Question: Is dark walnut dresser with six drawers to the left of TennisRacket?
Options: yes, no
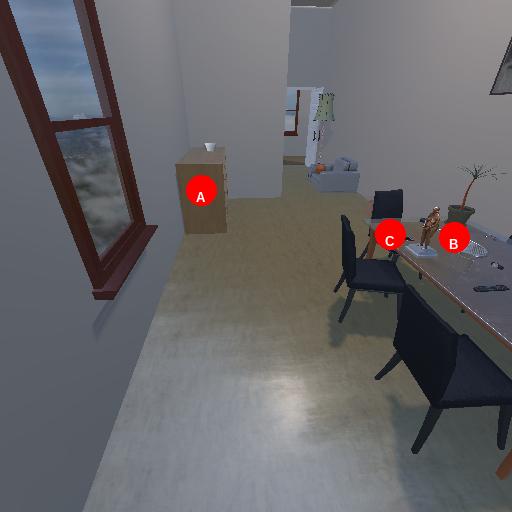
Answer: yes